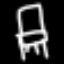
Label: chair